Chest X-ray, AP view. Patient: 33 years old, sex M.
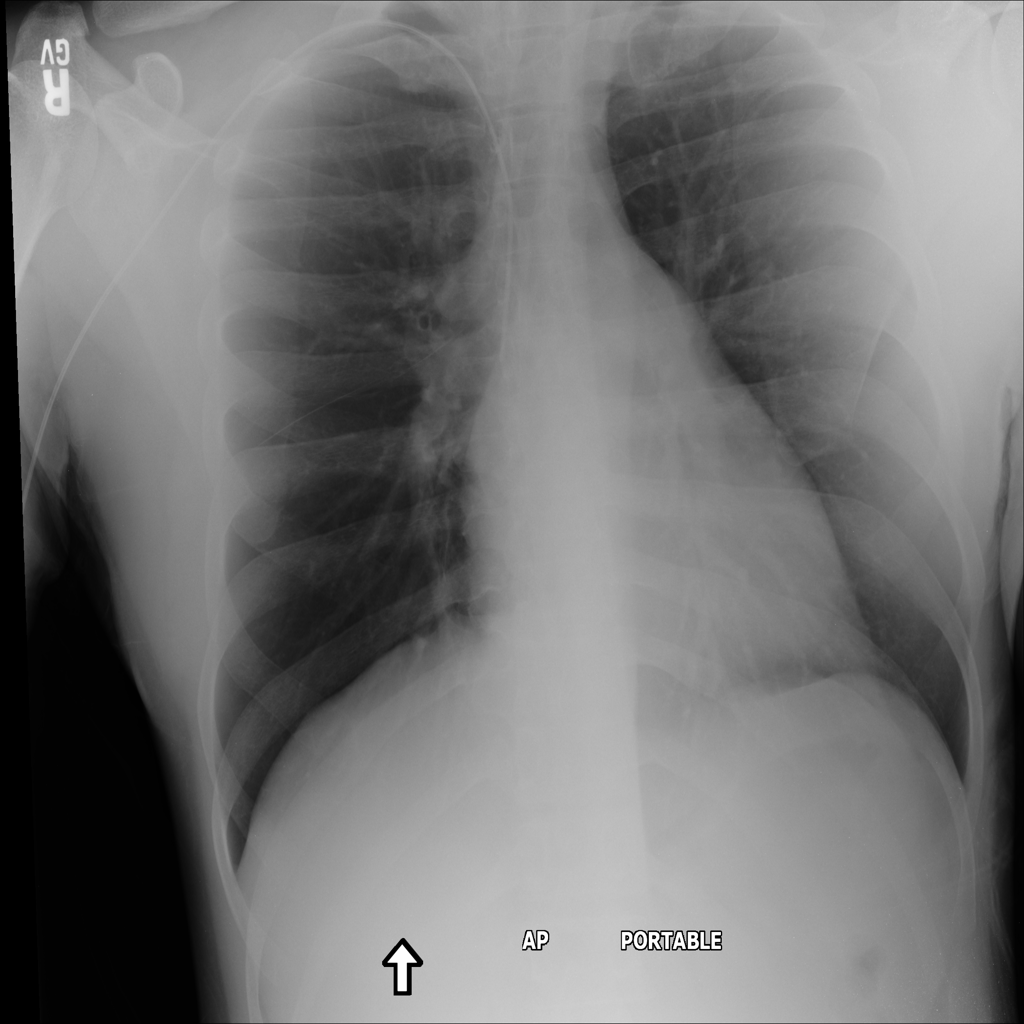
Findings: No Finding